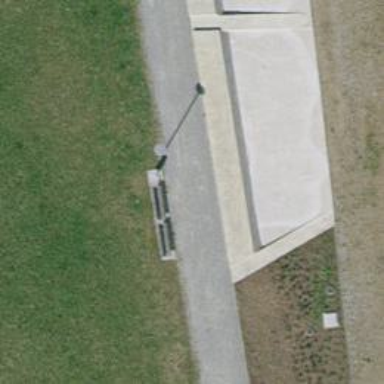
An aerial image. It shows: Brown bench in the vicinity.